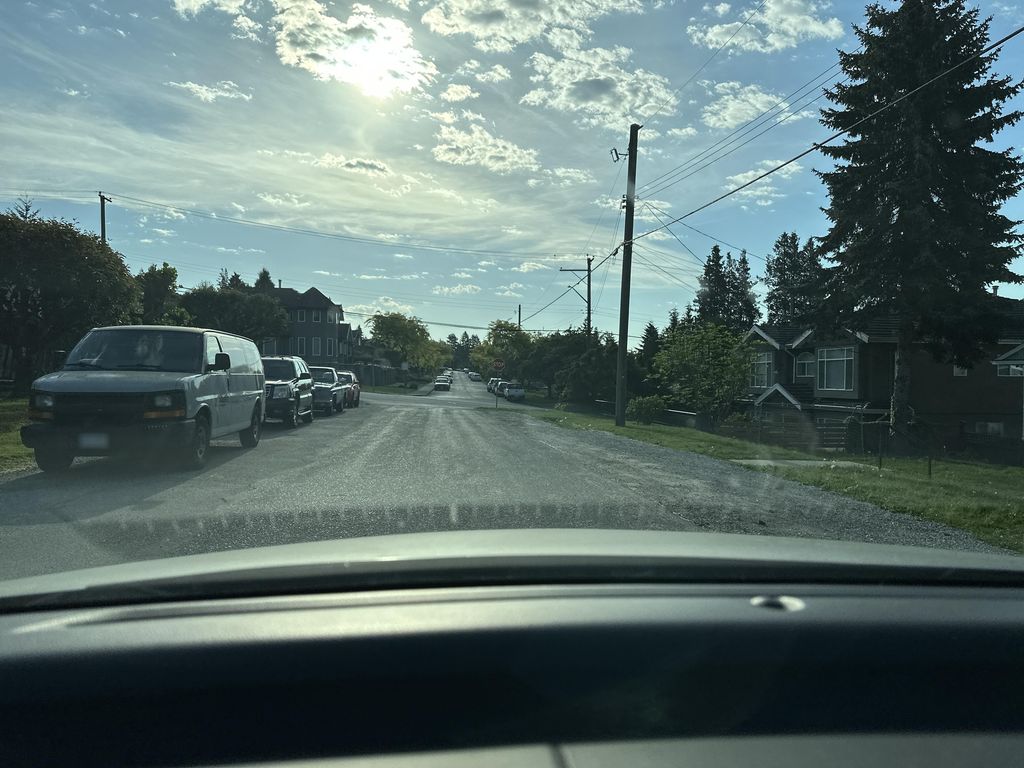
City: vancouver